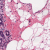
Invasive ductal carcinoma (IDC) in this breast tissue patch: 0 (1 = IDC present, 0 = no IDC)